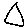
Label: triangle